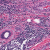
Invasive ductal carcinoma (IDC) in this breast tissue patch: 0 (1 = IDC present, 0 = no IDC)